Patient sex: M
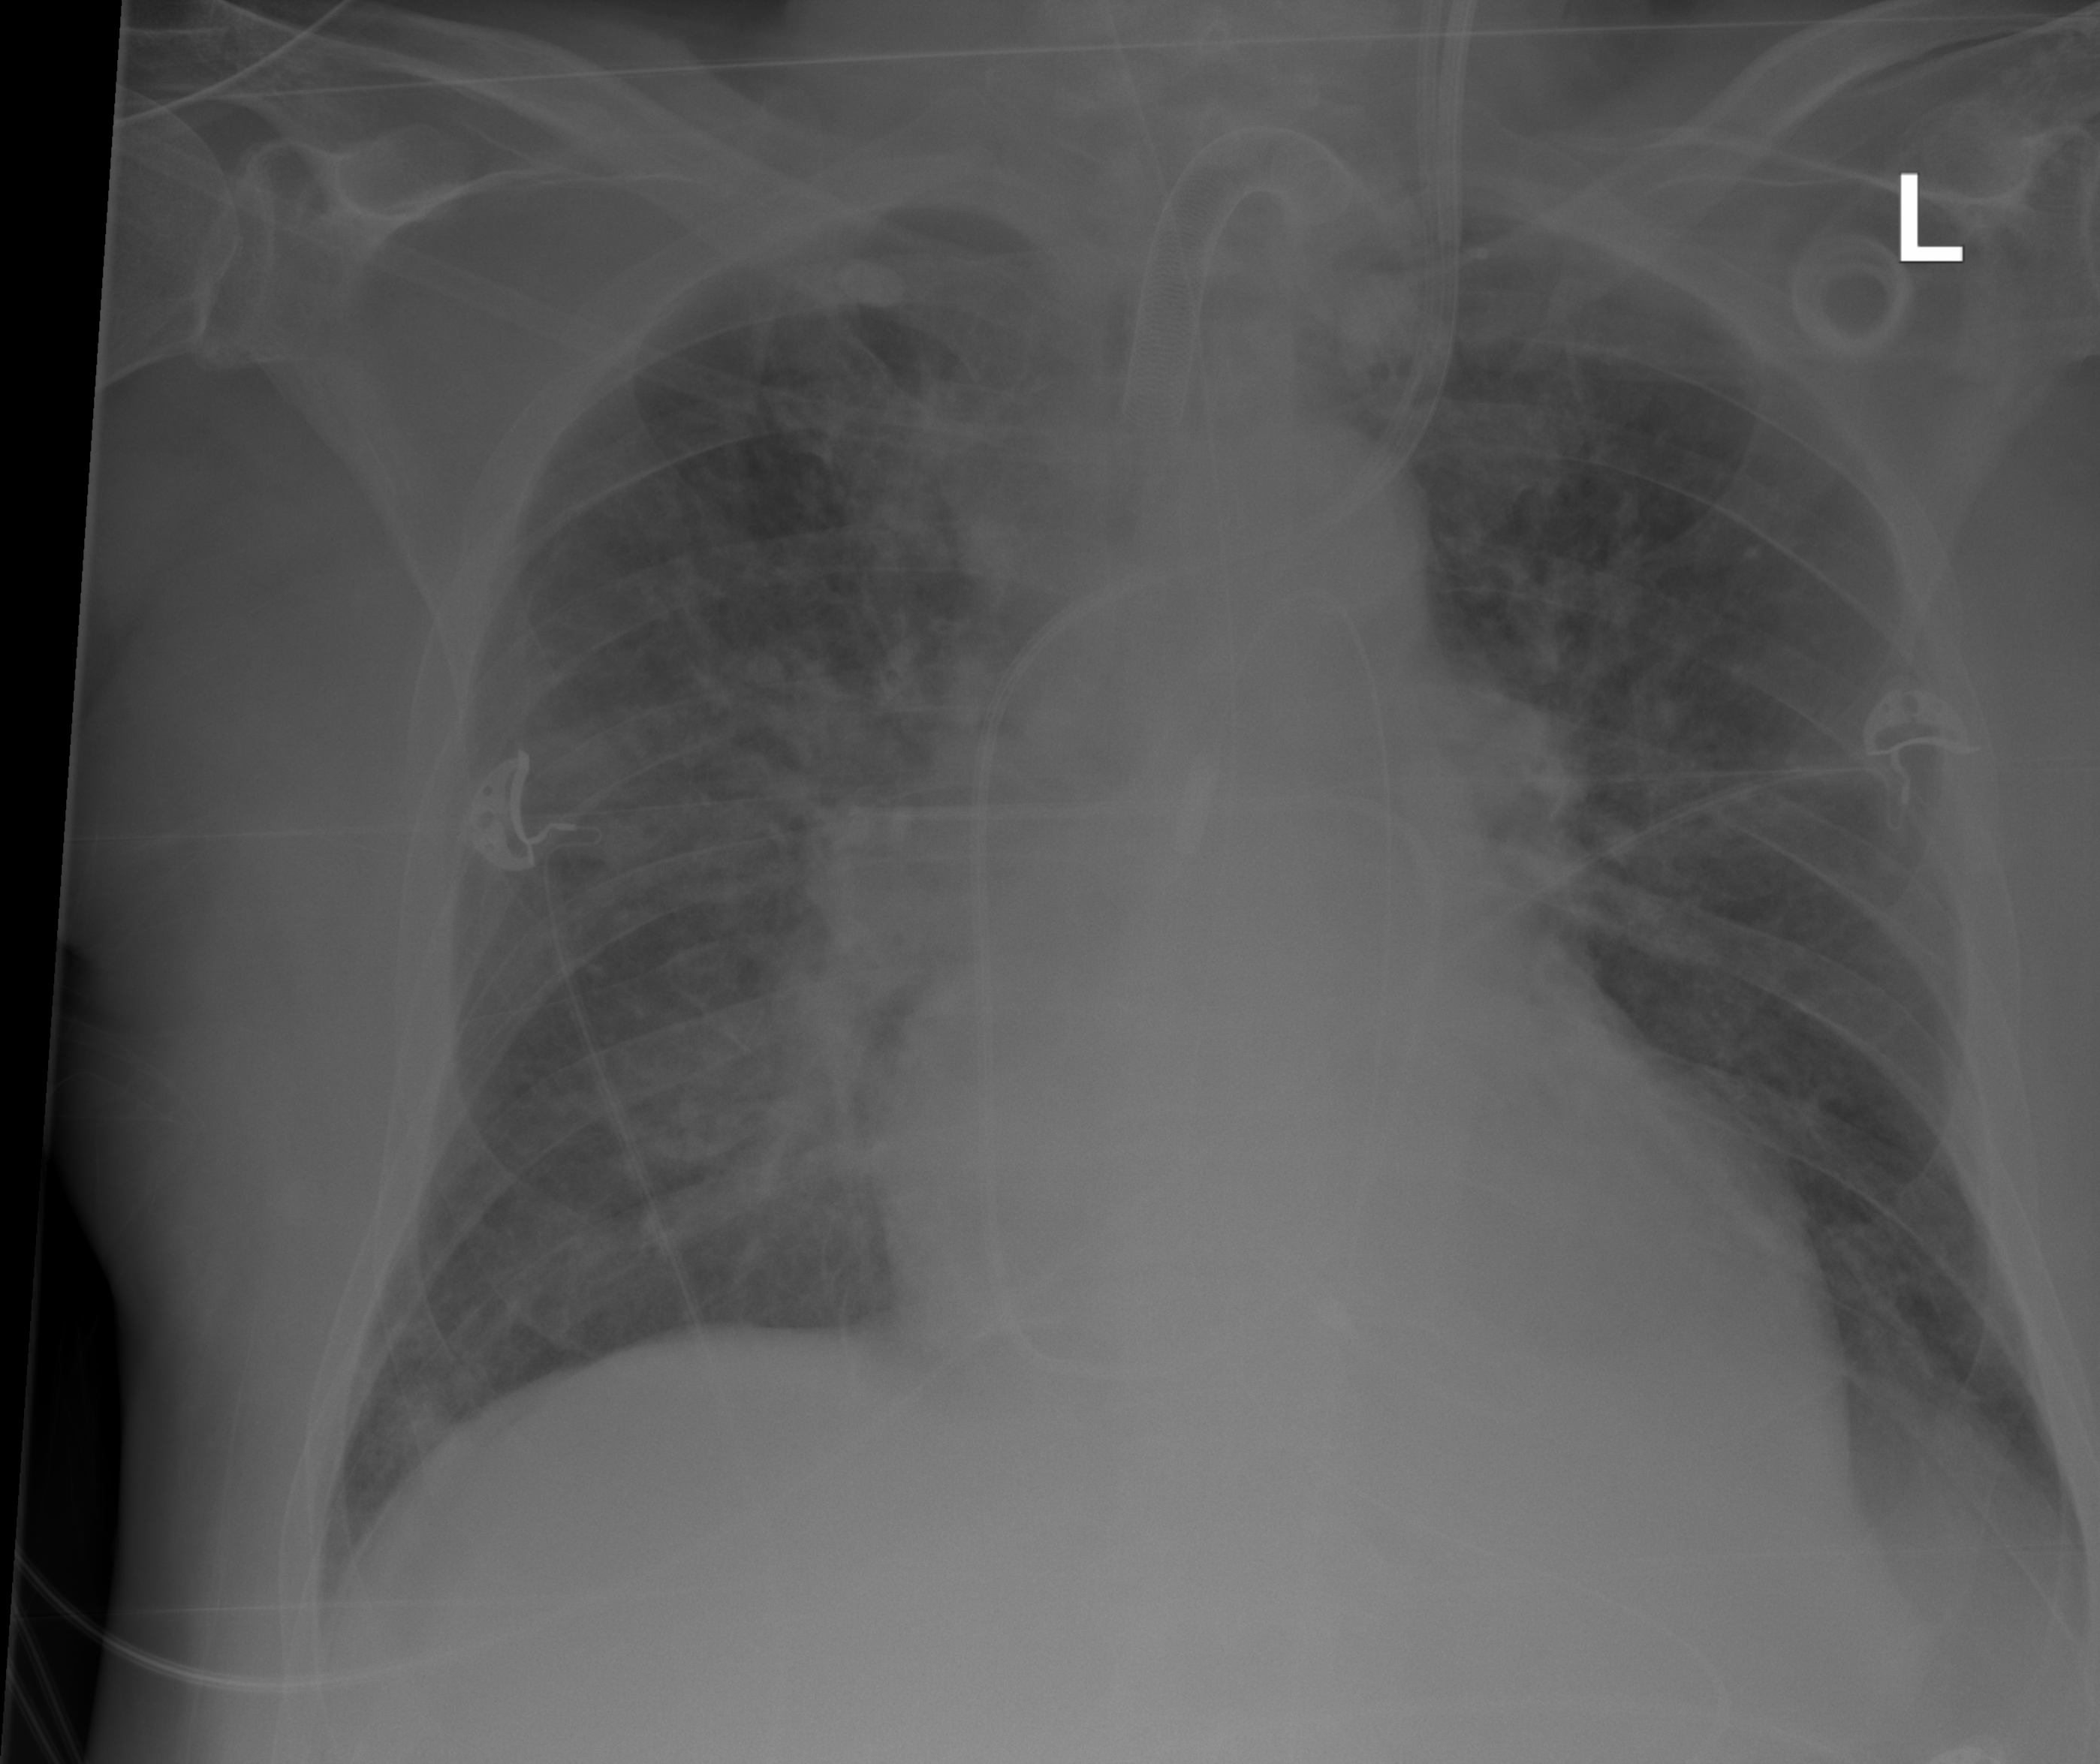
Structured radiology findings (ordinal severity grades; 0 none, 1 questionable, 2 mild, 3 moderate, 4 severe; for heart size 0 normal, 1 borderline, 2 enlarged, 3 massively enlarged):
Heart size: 2
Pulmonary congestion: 3
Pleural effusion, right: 0
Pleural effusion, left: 1
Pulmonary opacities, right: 3
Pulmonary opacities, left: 2
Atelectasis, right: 2
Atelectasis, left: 2